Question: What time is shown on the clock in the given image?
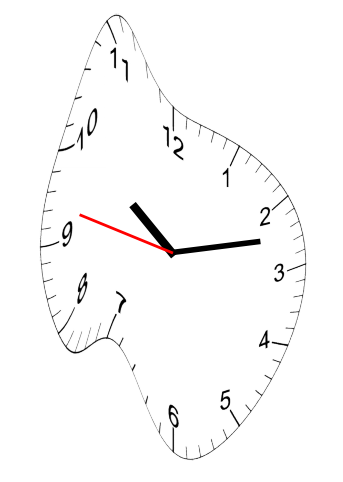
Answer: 10:12:47